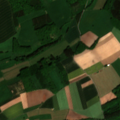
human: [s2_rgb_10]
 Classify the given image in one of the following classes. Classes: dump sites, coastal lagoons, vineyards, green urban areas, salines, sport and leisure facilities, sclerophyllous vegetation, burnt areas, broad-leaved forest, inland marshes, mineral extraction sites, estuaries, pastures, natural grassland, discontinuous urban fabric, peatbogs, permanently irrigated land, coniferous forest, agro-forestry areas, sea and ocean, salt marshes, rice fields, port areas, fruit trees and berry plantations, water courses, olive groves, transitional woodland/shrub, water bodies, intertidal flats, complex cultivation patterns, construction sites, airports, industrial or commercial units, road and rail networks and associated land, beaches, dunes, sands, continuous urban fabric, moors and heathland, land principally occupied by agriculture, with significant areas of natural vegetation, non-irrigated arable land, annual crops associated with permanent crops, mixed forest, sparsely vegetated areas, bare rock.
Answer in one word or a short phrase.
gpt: non-irrigated arable land, pastures, land principally occupied by agriculture, with significant areas of natural vegetation, broad-leaved forest, coniferous forest